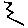
Label: zigzag